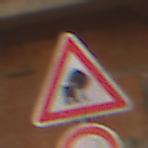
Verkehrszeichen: UnzureichendesLichtraumprofil
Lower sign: VerbotUeberholenEinspurigeFahrzeuge
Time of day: SunriseSunset
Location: Roofed (Suburban)
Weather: Clear
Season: NotSpecified
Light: Natural